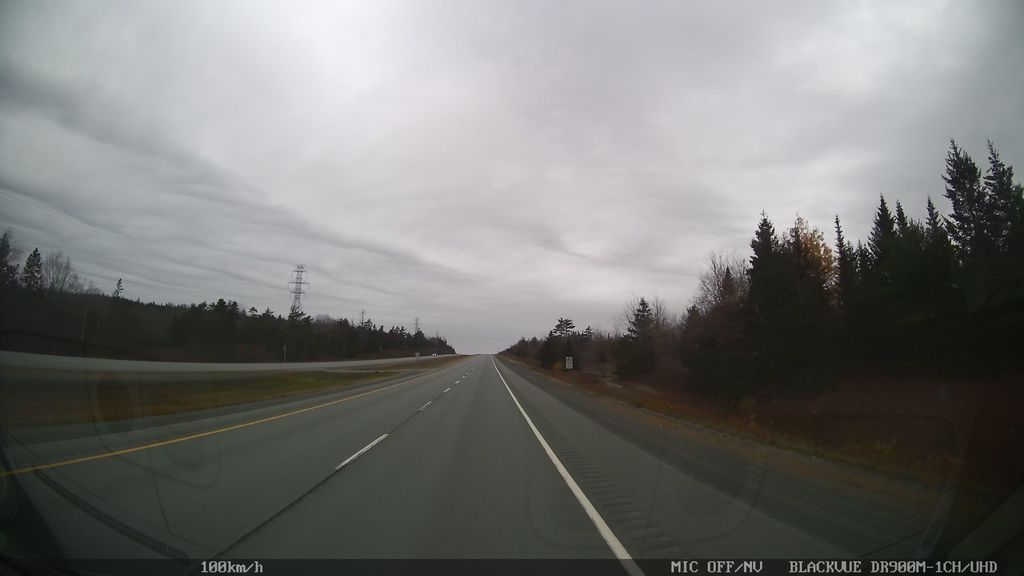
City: halifax